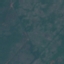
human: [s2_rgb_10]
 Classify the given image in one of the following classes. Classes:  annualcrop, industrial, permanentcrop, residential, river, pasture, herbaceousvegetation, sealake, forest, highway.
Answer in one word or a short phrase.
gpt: HerbaceousVegetation